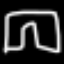
Label: pants